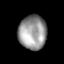
Tissue: lung
Cell type: Epithelial cells
Senescence score: 0.2431
Nuclear area (px): 938
Mean DAPI intensity: 150.145